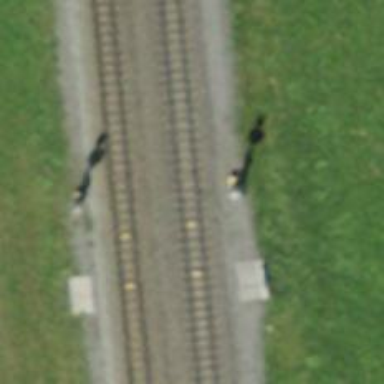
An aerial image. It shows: Railway signal.